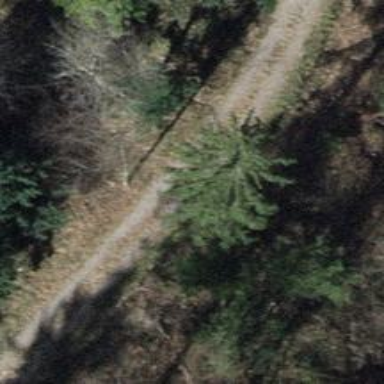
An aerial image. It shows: Unpaved track with grade 3 surface.